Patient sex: F
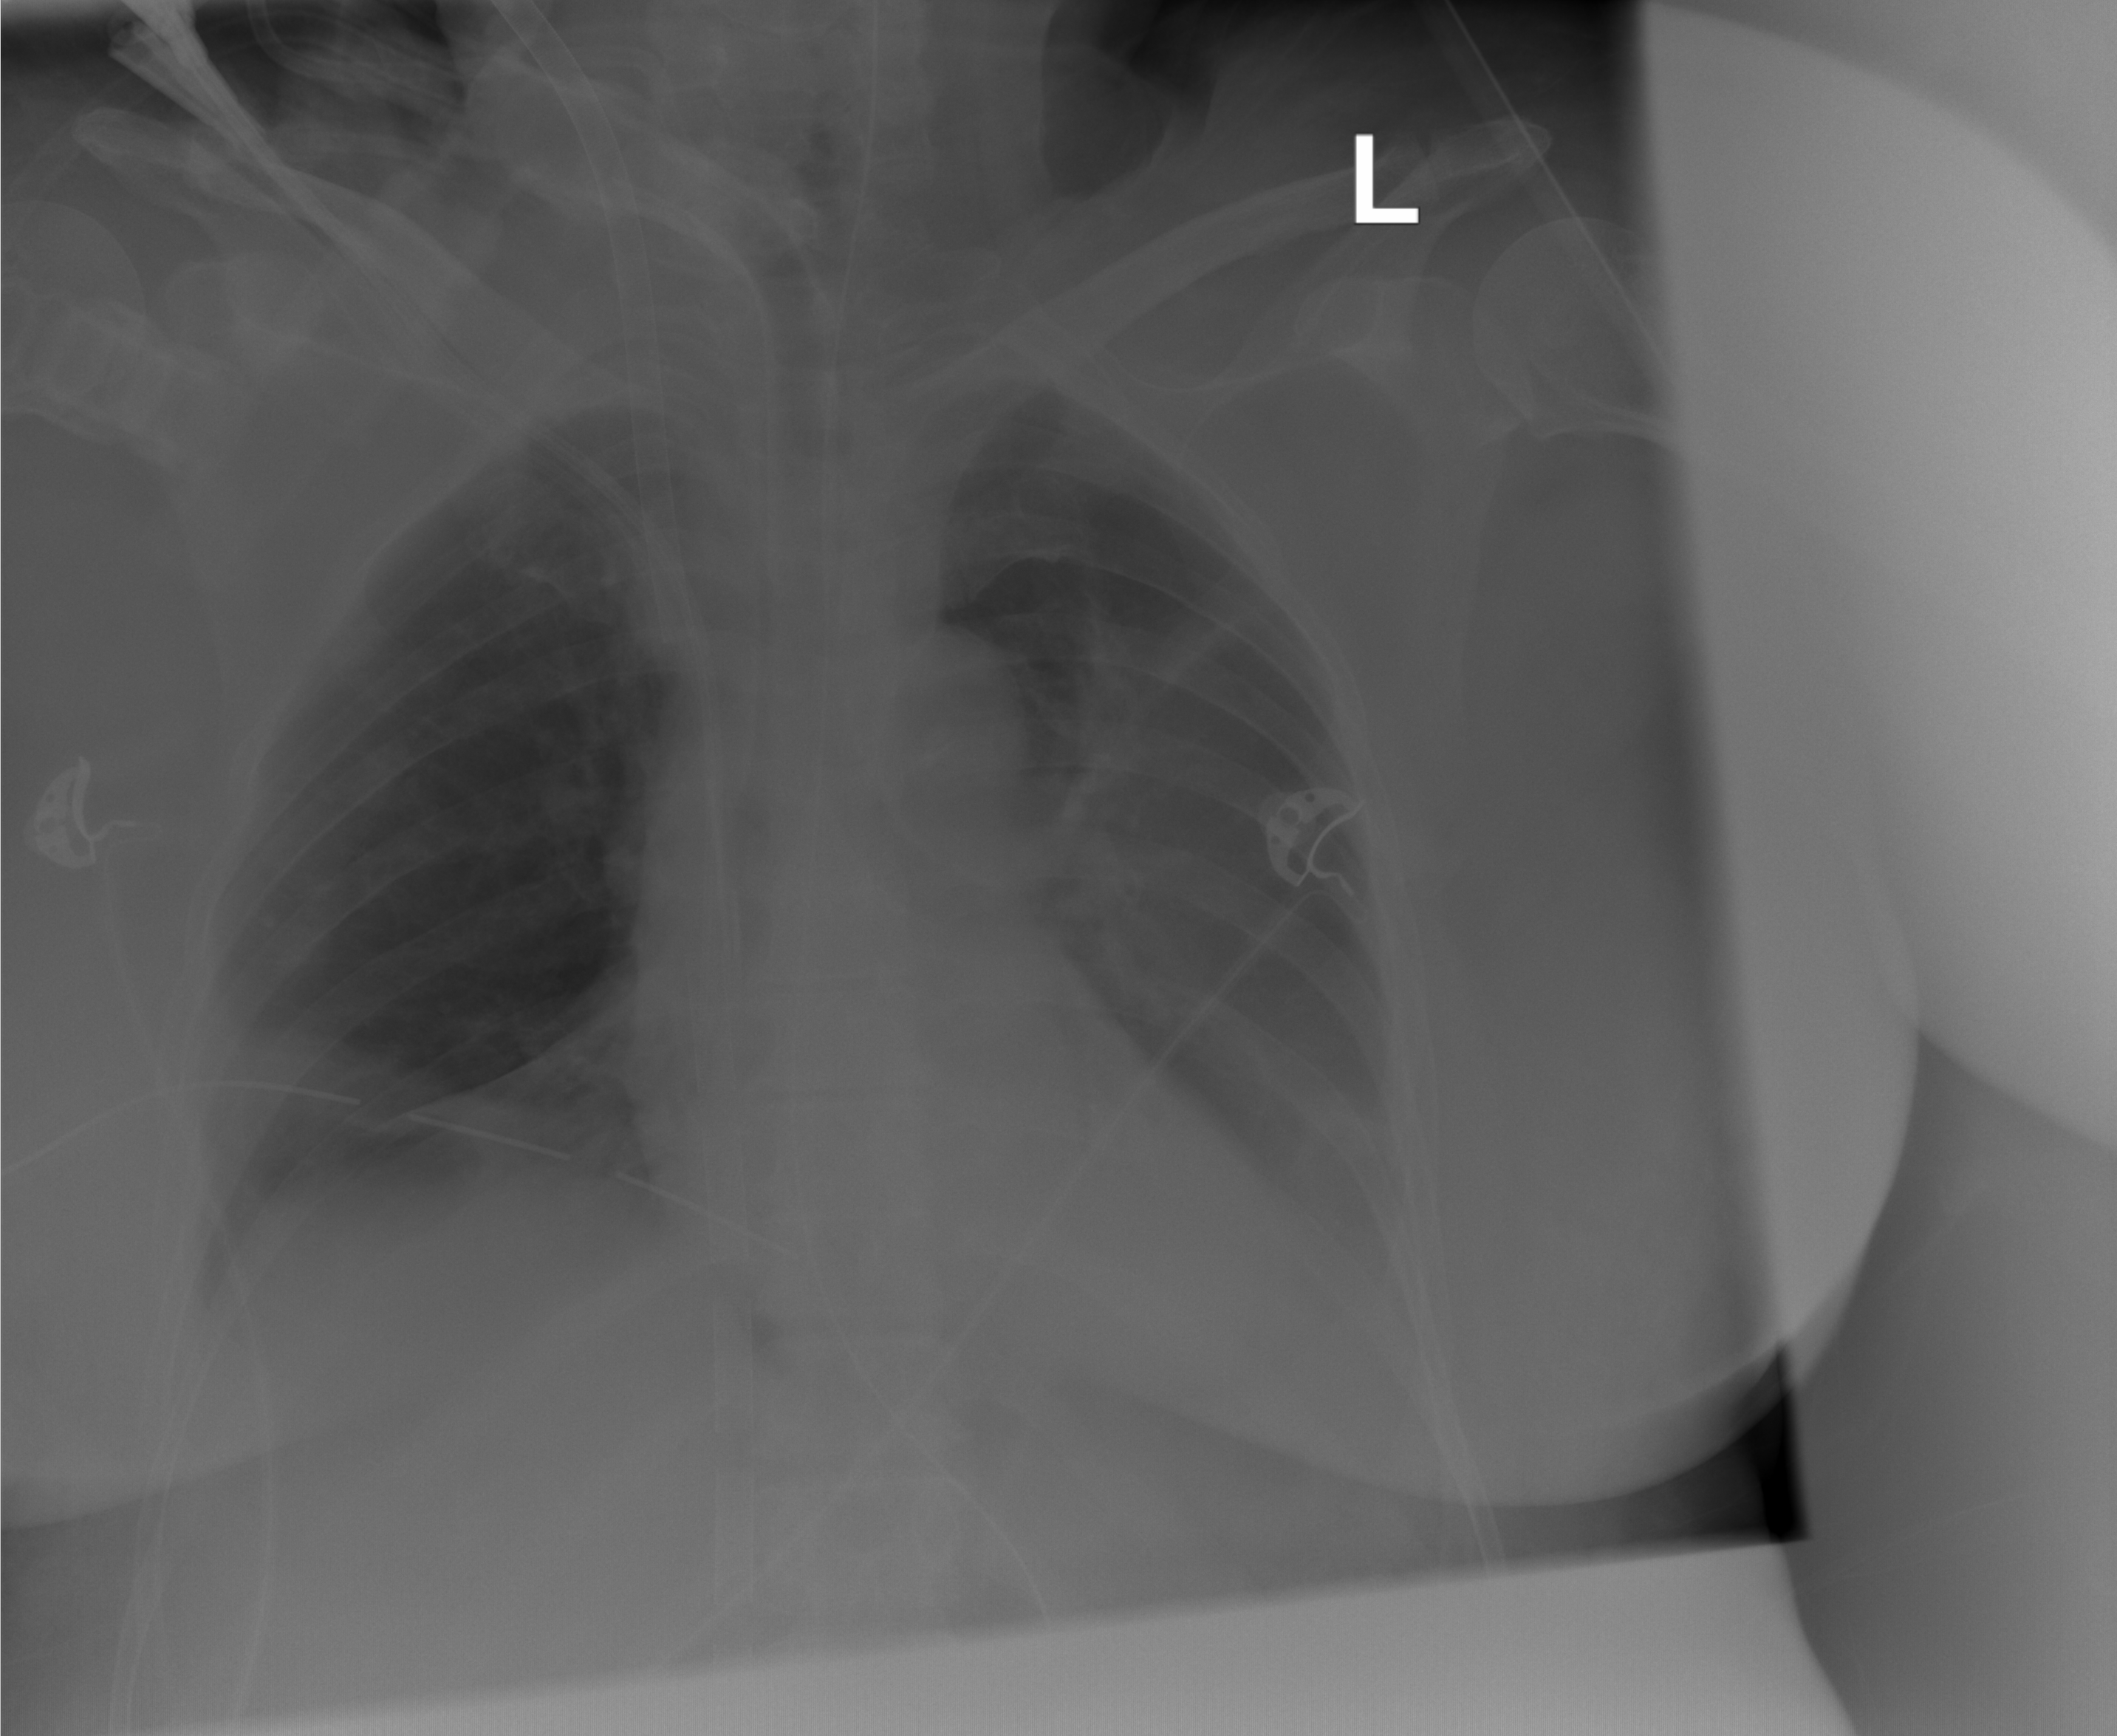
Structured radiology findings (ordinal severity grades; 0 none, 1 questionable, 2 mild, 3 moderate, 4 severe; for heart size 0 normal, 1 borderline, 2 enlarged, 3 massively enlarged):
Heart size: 0
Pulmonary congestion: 0
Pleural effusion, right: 2
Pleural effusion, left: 2
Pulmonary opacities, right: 2
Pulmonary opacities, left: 2
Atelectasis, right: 2
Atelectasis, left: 0